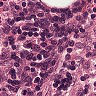
Metastatic tissue present: no